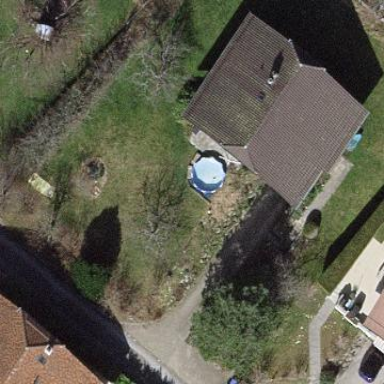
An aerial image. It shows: Simple and straightforward house.